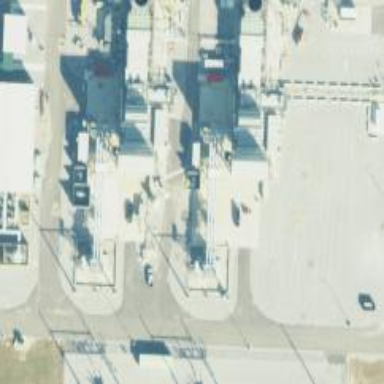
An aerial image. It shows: Gas turbine generator is in use.